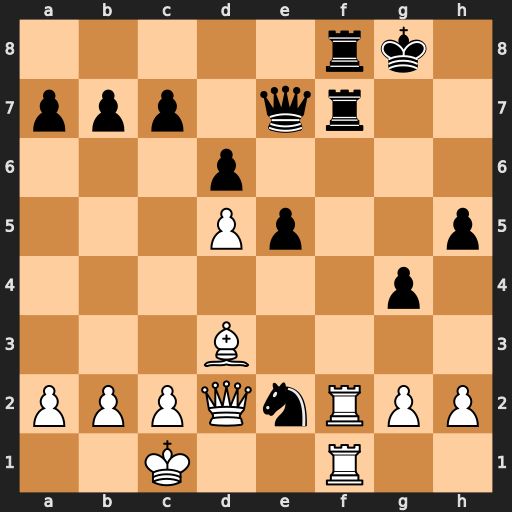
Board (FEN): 5rk1/ppp1qr2/3p4/3Pp2p/6p1/3B4/PPPQnRPP/2K2R2
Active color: w
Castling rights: -
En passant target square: -
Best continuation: Qxe2 Rxf2 Rxf2 Rxf2 Qxf2